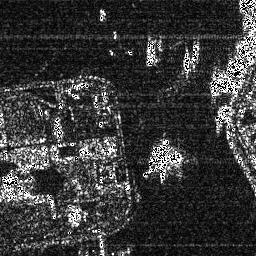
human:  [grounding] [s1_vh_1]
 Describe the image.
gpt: In the satellite image, there is  <ref>1 medium ship </ref> <box>[[70, 15, 78, 28, 0]]</box> located at top right,  <ref>1 small ship </ref> <box>[[56, 13, 61, 25, 0]]</box> located at top.